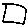
Label: square